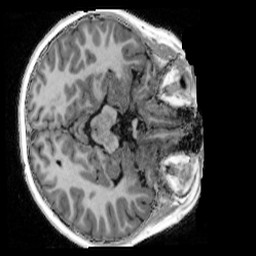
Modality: UNIT1_denoised
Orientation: axial
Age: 9
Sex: male
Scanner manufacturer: siemens
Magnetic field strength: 3 T
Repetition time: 4 s
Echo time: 0.00303 s